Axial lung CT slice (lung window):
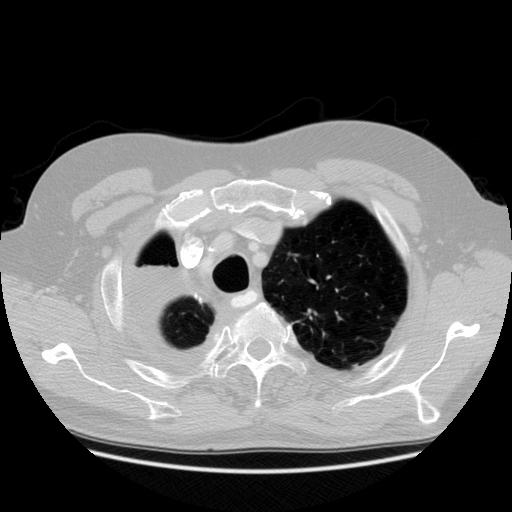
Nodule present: no